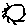
Label: sun